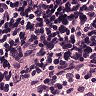
Metastatic tissue present: no